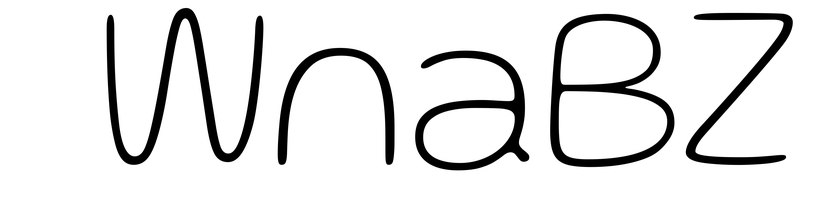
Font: Gluten_Thin